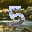
Label: 5